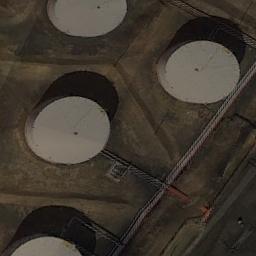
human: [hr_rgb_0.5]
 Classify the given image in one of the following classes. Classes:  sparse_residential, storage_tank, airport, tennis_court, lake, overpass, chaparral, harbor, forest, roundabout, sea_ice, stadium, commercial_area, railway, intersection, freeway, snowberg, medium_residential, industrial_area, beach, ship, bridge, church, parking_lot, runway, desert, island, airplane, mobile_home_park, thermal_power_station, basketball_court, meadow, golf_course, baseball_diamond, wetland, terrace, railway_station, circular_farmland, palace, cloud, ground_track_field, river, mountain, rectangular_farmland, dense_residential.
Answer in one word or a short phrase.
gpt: storage_tank